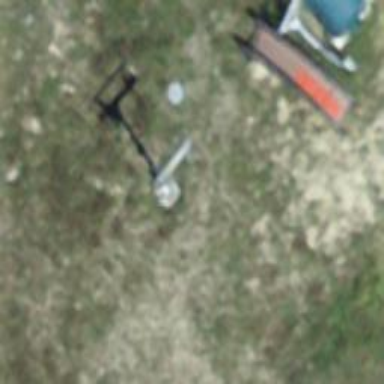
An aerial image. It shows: Pylon for aerialway.